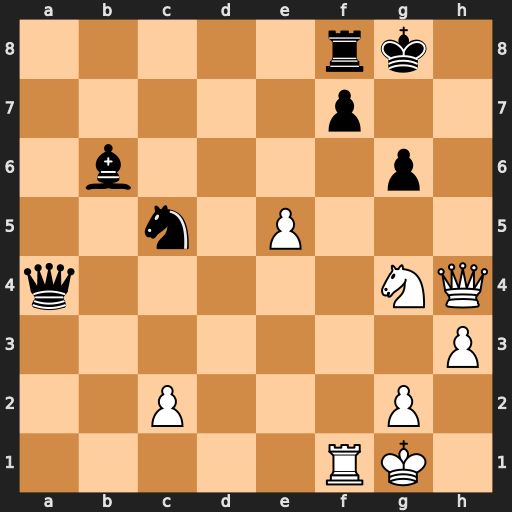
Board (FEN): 5rk1/5p2/1b4p1/2n1P3/q5NQ/7P/2P3P1/5RK1
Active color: w
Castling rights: -
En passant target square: -
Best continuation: Nf6+ Kg7 Qh7#